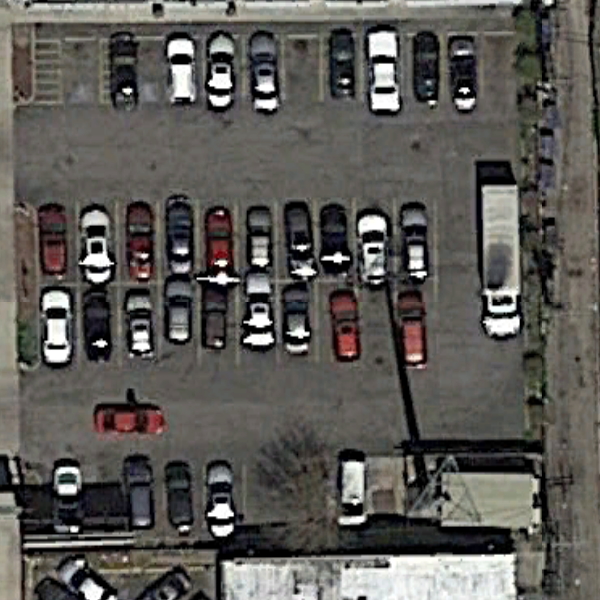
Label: Parking